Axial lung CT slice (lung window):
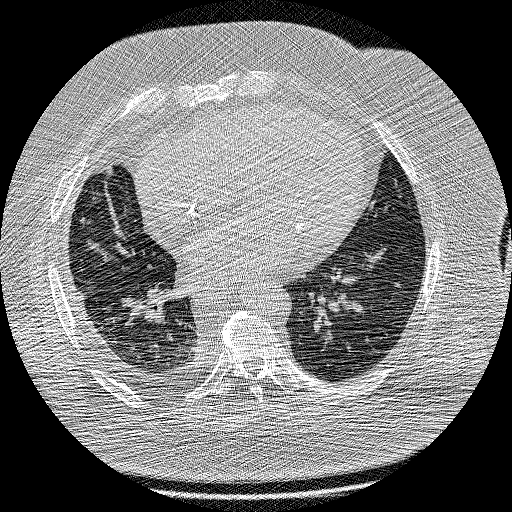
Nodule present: no